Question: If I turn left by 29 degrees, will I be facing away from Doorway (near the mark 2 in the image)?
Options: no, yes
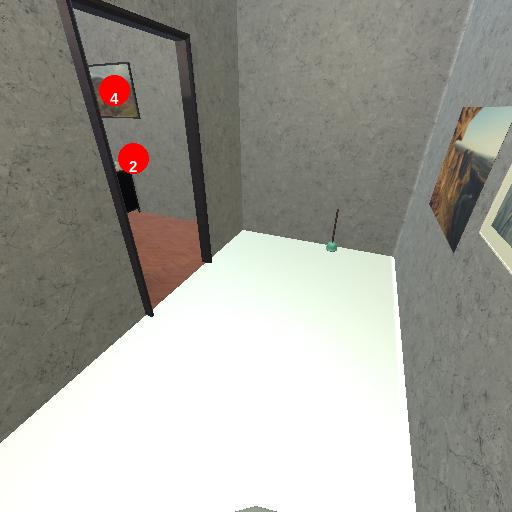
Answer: no